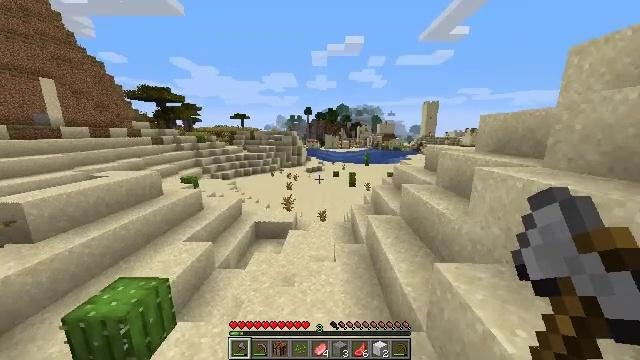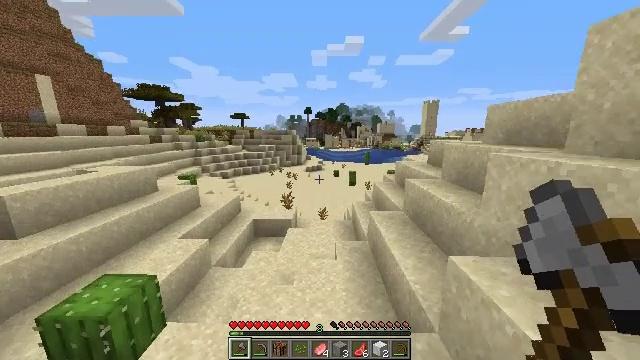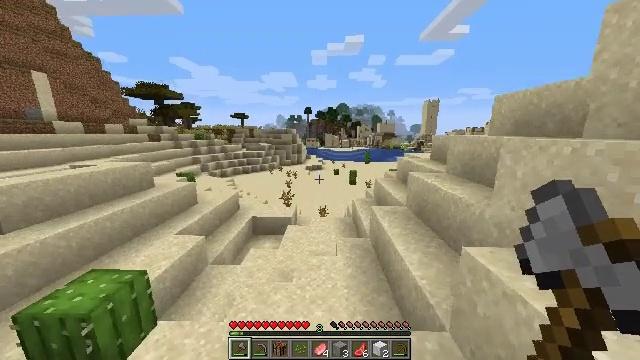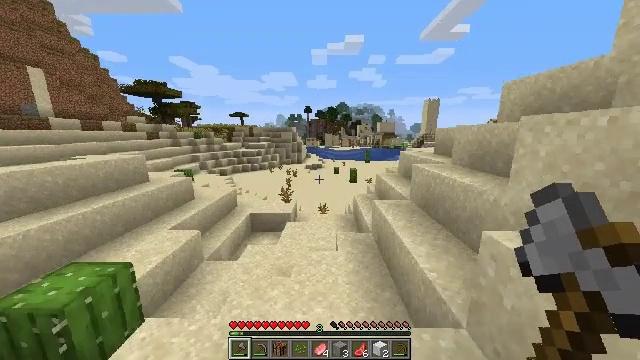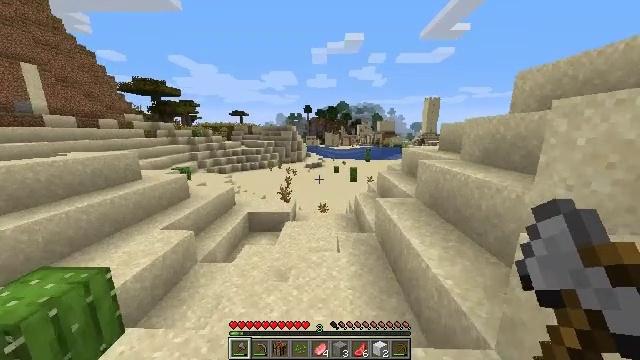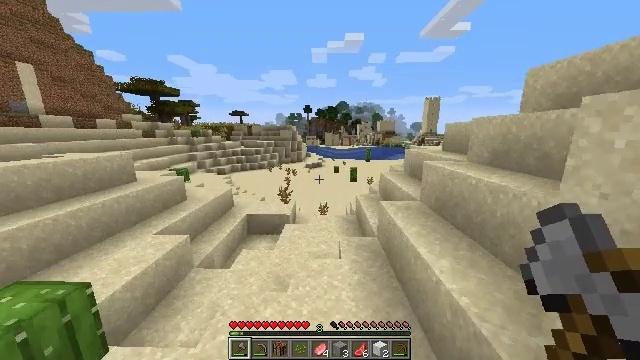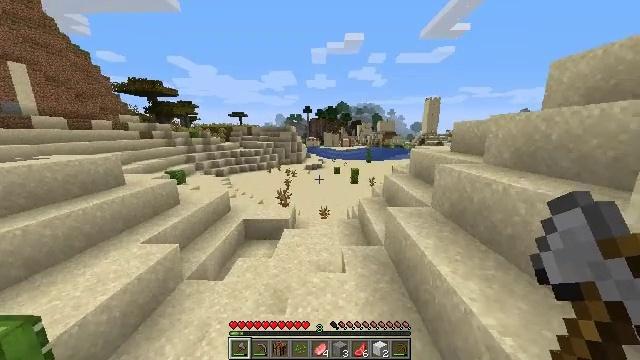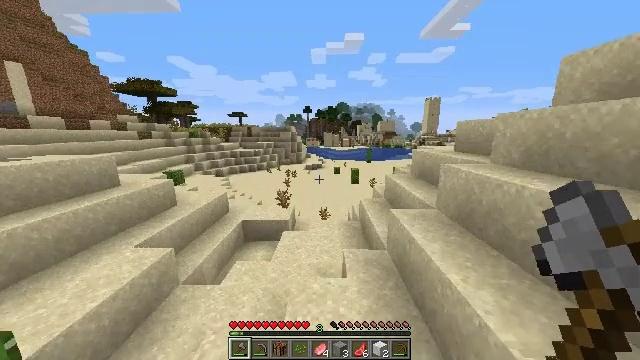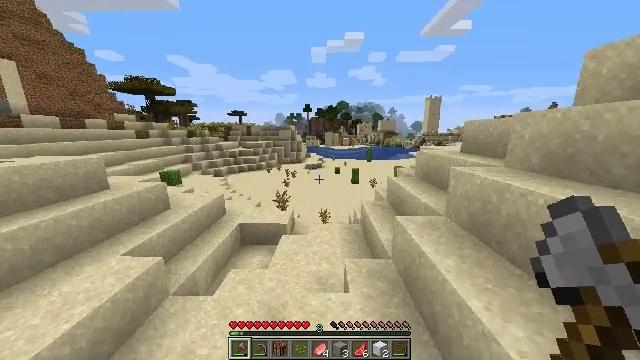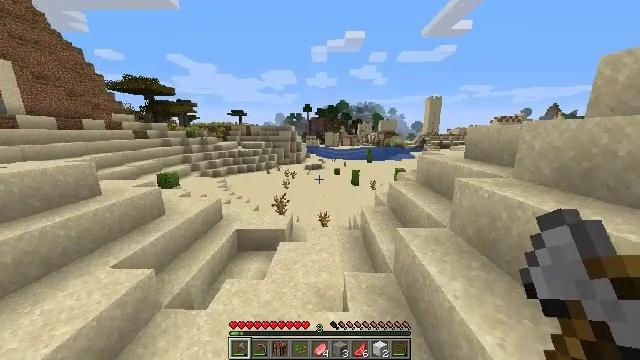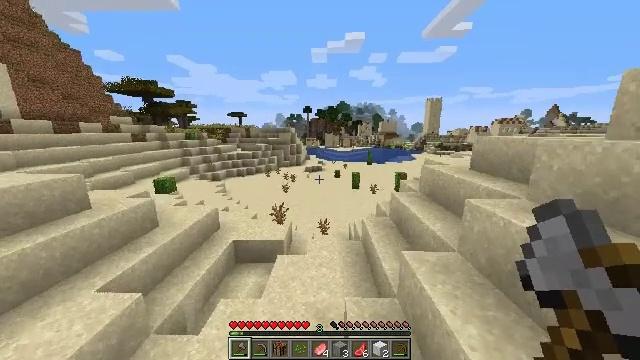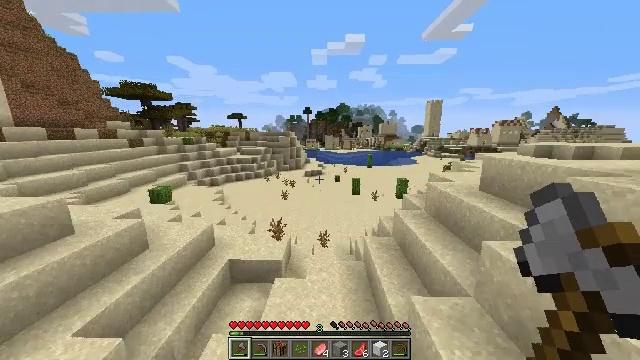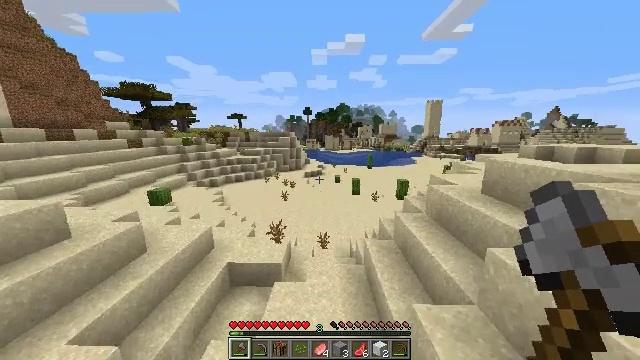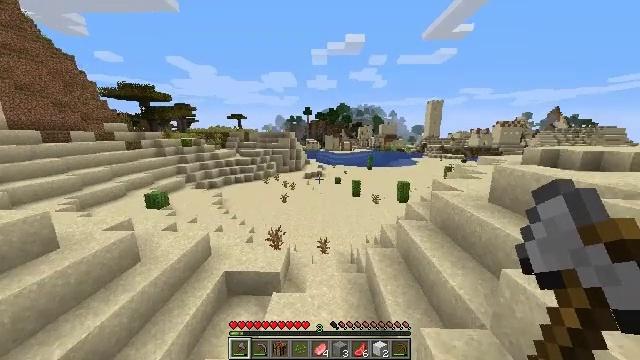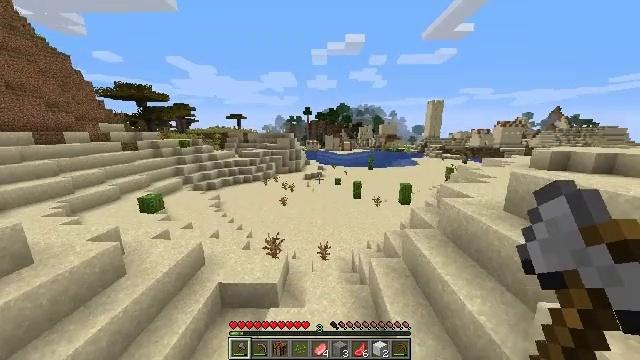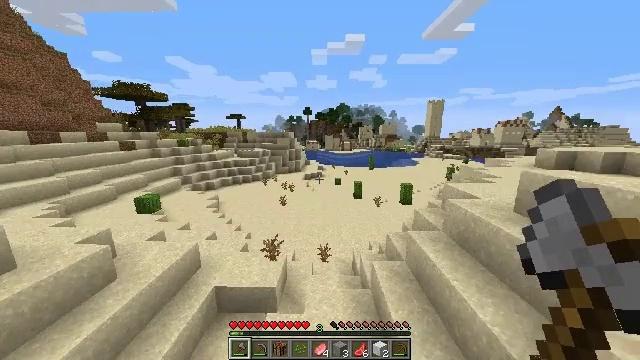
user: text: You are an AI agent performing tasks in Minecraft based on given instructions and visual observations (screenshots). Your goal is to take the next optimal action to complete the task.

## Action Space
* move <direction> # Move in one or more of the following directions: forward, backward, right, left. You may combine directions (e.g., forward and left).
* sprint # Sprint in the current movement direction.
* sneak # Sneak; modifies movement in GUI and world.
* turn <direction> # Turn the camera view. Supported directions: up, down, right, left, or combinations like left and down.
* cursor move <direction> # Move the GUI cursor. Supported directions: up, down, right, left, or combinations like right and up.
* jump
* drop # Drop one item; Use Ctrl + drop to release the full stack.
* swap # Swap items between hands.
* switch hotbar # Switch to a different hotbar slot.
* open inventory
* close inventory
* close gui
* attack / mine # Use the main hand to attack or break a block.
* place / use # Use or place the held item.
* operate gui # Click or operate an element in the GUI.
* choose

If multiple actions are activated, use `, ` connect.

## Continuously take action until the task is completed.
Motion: motion action
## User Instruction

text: Attack the cyan bed to break it.
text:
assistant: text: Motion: move forward
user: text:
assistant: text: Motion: move forward
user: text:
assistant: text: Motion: move forward
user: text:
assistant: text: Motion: move forward
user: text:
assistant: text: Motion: move forward
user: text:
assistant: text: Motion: move forward
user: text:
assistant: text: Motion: move forward
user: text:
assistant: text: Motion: move forward
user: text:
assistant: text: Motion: move forward, jump
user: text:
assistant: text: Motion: move forward, jump
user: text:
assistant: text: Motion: move forward, jump
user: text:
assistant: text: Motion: move forward, jump
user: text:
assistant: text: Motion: move forward, jump
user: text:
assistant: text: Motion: move forward, jump
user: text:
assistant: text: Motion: move forward
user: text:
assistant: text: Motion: move forward
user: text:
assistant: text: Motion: move forward
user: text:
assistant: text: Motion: move forward
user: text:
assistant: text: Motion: move forward
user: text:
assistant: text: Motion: move forward
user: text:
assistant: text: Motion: move forward
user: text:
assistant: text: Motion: move forward
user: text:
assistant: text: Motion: move forward
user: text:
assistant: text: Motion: move forward
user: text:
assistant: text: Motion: move forward
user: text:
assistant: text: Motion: move forward
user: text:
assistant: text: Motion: move forward
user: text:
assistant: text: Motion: move forward, turn right
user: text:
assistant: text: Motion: move forward
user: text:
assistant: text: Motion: move forward